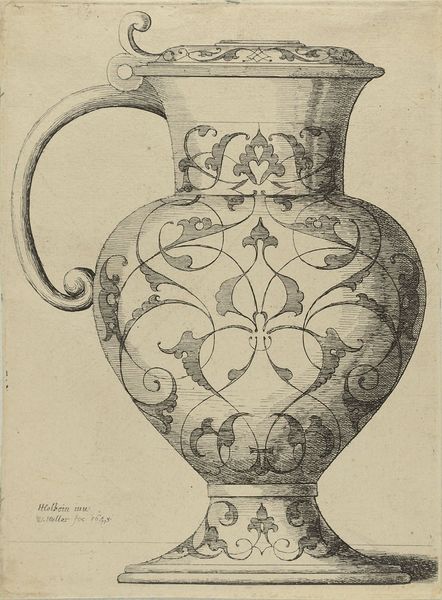
Titel: Deckelkanne
Künstler: Hans Holbein der Jüngere
Standort: Hamburg
Institution: Museum für Kunst und Gewerbe Hamburg
Schlagwörter: schatten, henkel, kanne, vase, papier, grafik, graphik, verzierung, fotografie, photographie, griff, bierkrug, deckel, druckgraphik, druckgrafik, radierung, kunstgewerbe, kunsthandwerk, bauchig, arabeske, wasserzeichen, zinndeckel, reproduktionen, industriedesign, druckerzeugnisse, gefäß, behälter, ornamentstich, vorlageblätter, schweifarabeske, deckelkanne, faence